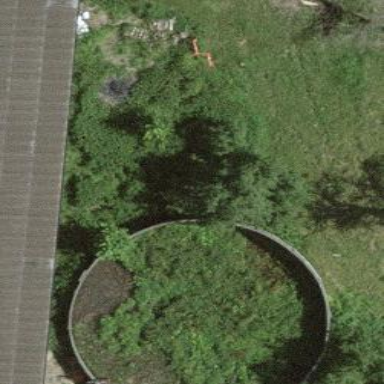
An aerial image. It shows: Storage tank that is man-made.